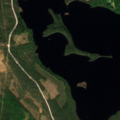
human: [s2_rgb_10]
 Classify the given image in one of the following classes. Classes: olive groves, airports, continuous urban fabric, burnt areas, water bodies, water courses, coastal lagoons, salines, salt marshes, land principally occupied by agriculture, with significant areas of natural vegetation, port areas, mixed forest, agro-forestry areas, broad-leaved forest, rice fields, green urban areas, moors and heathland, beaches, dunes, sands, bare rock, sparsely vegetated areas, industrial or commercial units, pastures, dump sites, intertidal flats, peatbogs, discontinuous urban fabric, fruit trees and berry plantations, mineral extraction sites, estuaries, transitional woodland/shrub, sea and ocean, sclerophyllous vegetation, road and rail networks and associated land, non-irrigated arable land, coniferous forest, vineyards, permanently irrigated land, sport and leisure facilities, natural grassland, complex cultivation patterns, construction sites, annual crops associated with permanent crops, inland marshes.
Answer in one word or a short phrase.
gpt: coniferous forest, transitional woodland/shrub, water bodies